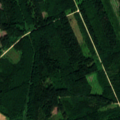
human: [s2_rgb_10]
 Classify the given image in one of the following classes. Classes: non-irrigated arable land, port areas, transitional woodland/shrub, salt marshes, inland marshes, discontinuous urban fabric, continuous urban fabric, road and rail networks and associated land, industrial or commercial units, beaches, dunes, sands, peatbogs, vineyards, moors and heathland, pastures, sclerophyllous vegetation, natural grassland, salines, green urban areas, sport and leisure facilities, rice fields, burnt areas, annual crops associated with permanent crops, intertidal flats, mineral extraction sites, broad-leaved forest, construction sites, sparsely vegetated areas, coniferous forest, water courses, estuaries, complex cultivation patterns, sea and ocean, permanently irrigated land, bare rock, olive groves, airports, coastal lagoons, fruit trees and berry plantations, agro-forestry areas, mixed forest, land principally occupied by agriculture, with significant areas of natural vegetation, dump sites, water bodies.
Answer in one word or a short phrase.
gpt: pastures, broad-leaved forest, mixed forest, transitional woodland/shrub